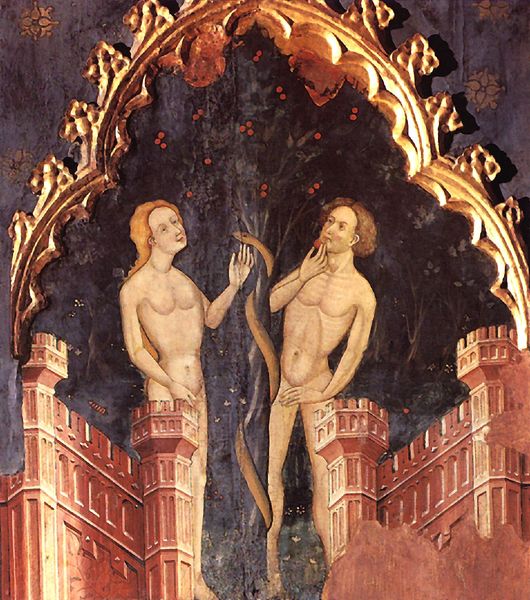
Titel: Der Sündenfall
Künstler: Ramón de Mur
Institution: Vich, Museu Episcopal
Schlagwörter: baum, blau, hand, mann, nackt, weiß, fenster, frau, nacht, schwarz, rot, ornament, bibel, hände, gold, locken, turm, früchte, apfel, äpfel, bogen, fassaden, mauer, dekor, ornamente, zinnen, punkte, adam, eva, paradies, eingang, burg, türme, palast, schlange, mauern, erhoben, eden, apfelbaum, adam und eva, baum der erkenntnis, garten eden, fra, schöpfung, intrige, schöpfungsgeschichte, zimmen, intirge